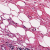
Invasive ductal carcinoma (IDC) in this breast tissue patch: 0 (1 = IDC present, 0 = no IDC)